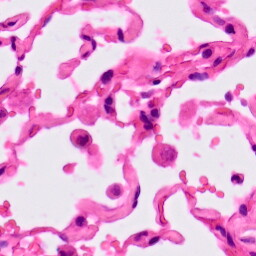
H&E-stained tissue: Lung